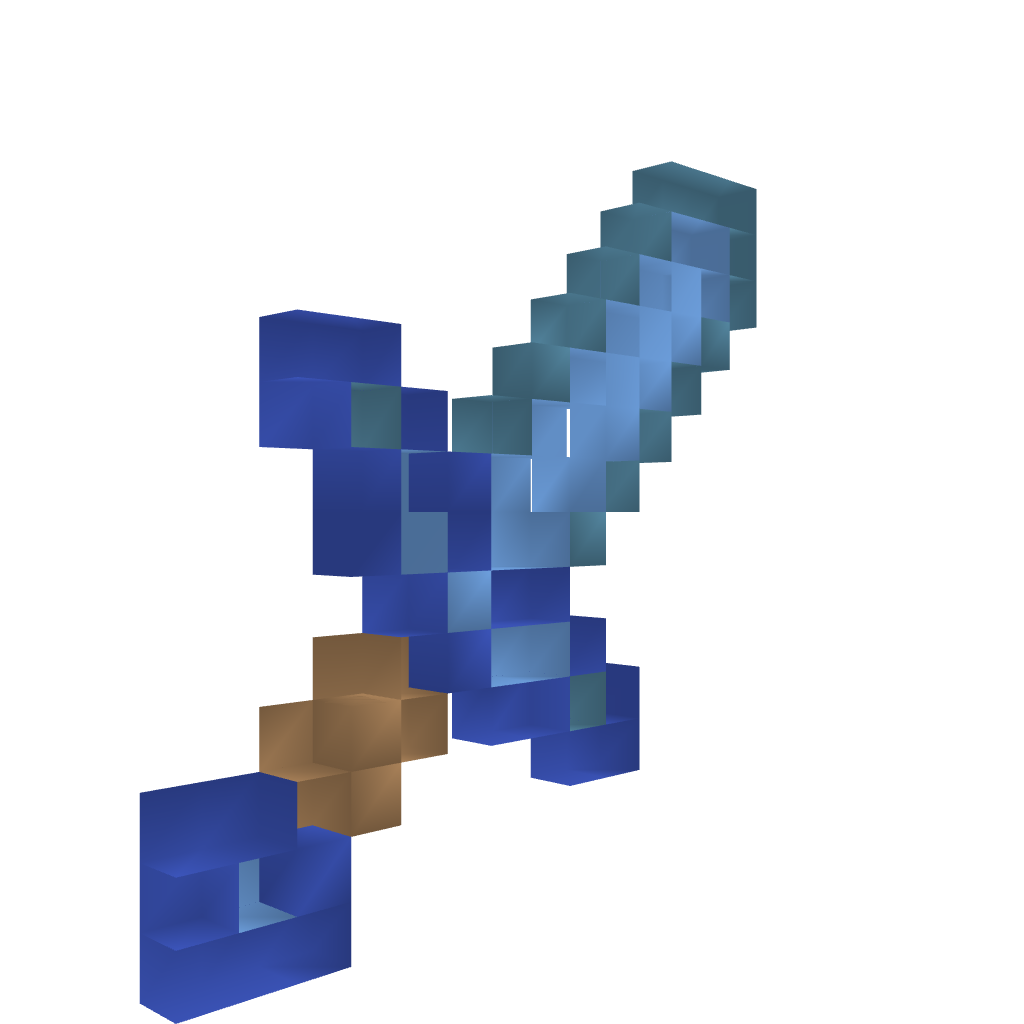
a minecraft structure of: Diamond Sword pixel art 14 block high